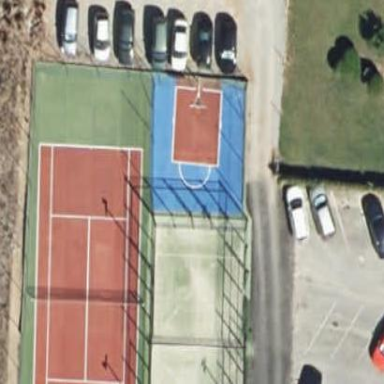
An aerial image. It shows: Basketball court located in leisure land pitch.